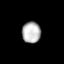
Tissue: lung
Cell type: Epithelial cells
Senescence score: 0.2089
Nuclear area (px): 388
Mean DAPI intensity: 182.469